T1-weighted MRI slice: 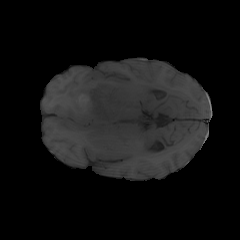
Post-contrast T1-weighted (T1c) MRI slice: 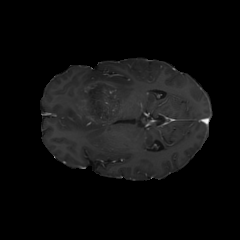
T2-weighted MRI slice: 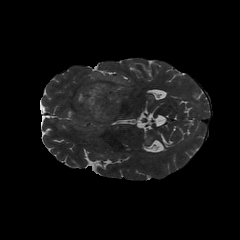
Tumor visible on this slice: yes